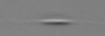
Label: Cylindrotheca_morphotype1